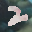
Label: 2